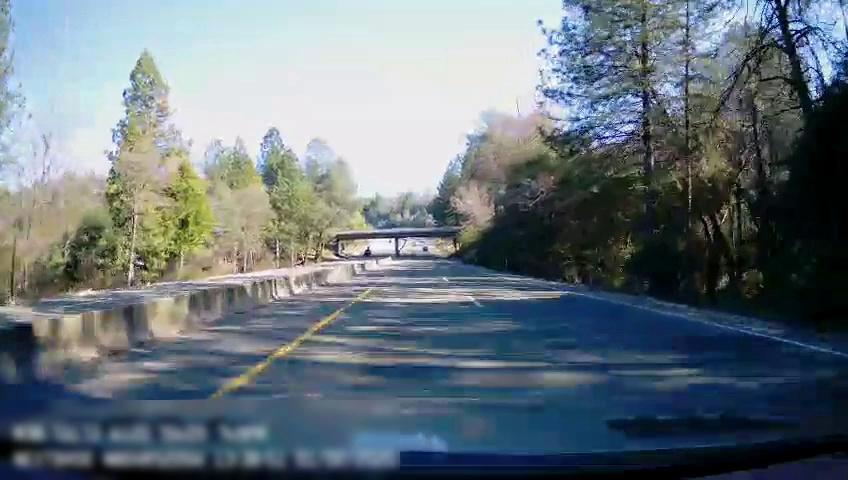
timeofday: Day
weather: Sunny
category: Drivable Space
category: Drivable Space
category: Vehicles | Truck
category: Lanes | Opposite Lane
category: Lanes | Current Lane
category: Lanes | Current Lane
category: Lanes | Alternate Lane